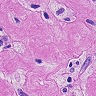
Metastatic tissue present: yes